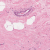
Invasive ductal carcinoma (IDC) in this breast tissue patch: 0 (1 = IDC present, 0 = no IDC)